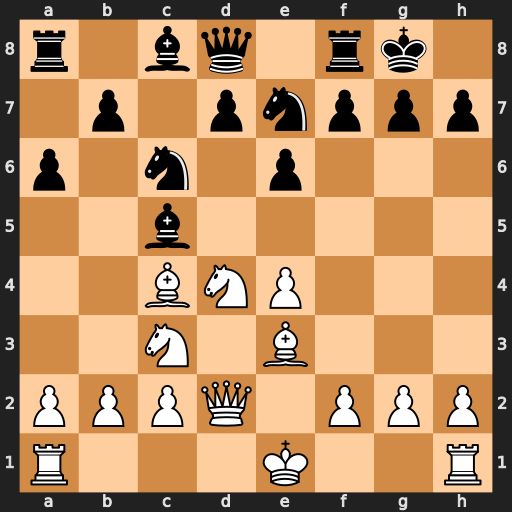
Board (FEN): r1bq1rk1/1p1pnppp/p1n1p3/2b5/2BNP3/2N1B3/PPPQ1PPP/R3K2R
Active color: w
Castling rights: KQ
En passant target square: -
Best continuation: Nxc6 Bxe3 Nxe7+